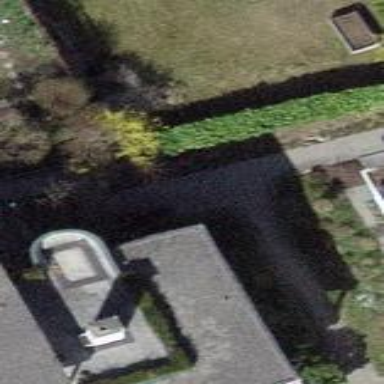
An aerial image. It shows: Residential building.